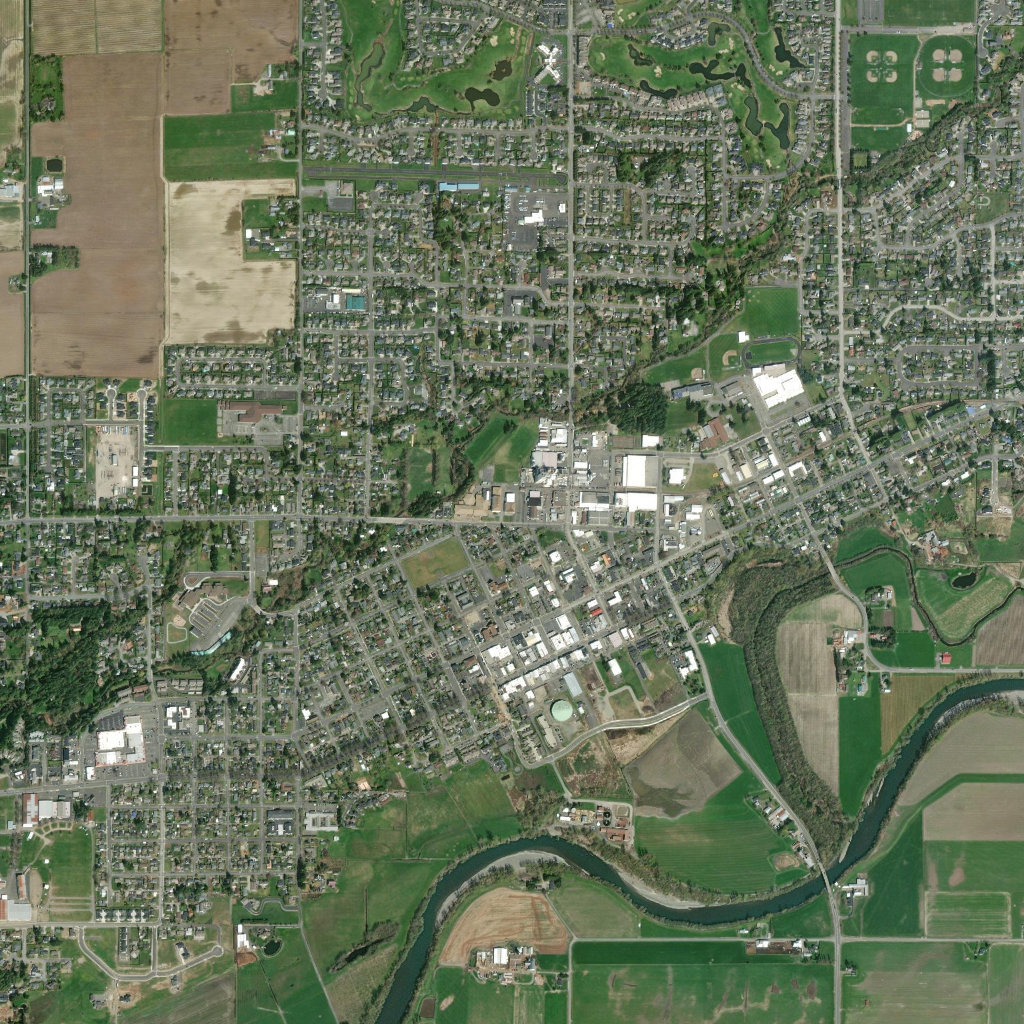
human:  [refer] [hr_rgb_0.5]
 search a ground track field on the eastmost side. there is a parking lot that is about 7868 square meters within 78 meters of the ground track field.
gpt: <box>[[72, 32, 78, 35, 0]]</box>